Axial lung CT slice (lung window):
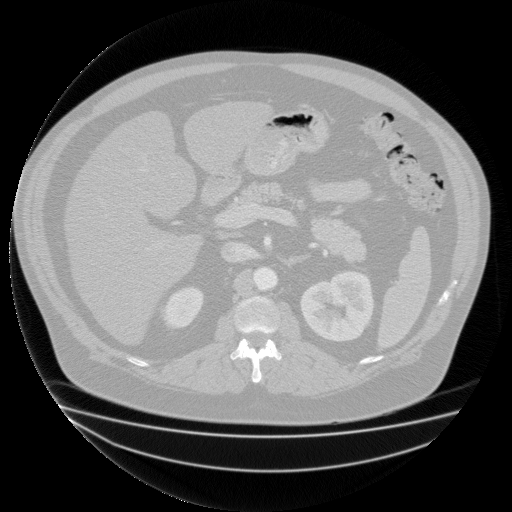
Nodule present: no